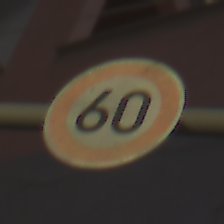
Verkehrszeichen: Geschwindigkeit60
Umgebung: Outdoor, Urban
Tageszeit: Midday
Wetter: Overcast
Licht: Natural
Jahreszeit: NotSpecified
Kontrast: LowContrast